高一 · 立体几何学
如图, 四棱雉 $S-A B C D$ 的所有的棱长都等于 $2, E$ 是 $S A$ 的中点, 过 $C, D, E$ 三点的平面与 $S B$ 交于点 $F$,则四边形 $D E F C$ 的周长为 ( )

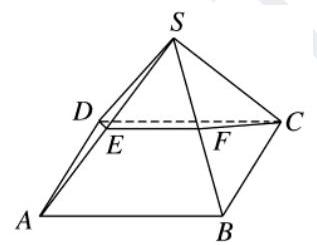
A. $2+\sqrt{3}$
B. $3+\sqrt{3}$
C. $3+2 \sqrt{3}$
D. $2+2 \sqrt{3}$
答案: C
解析: because C D / / A B, C D d$ 平面 $S A B$,

$\therefore C D / /$ 平面 $S A B$.
又平面 $C D E F \cap$ 平面 $S A B=E F, \therefore C D / / E F$,

又 $C D / / A B, \therefore A B / / E F$.

$\because S E=E A, \therefore E F$ 为 $\triangle A B S$ 的中位线,

$\therefore E F=\frac{1}{2} A B=1$,

又 $D E=C F=\sqrt{3}$,

$\therefore$ 四边形 $D E F C$ 的周长为 $3+2 \sqrt{3}$.